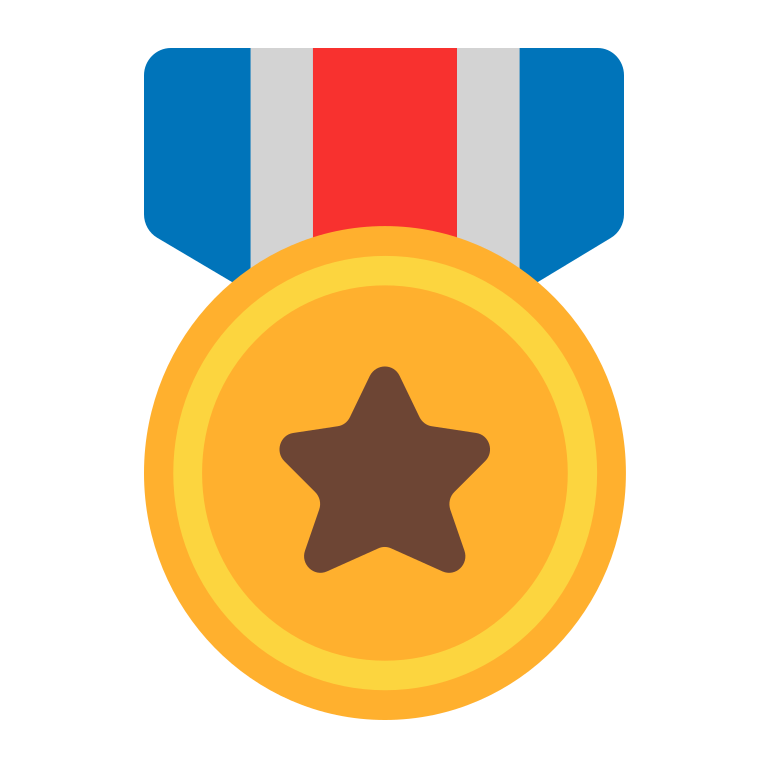
military medal flat